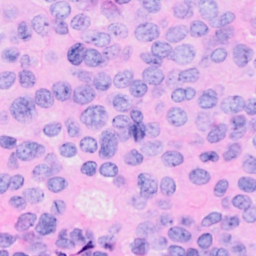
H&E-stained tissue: Breast